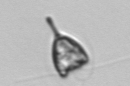
Label: Pyramimonas_longicauda